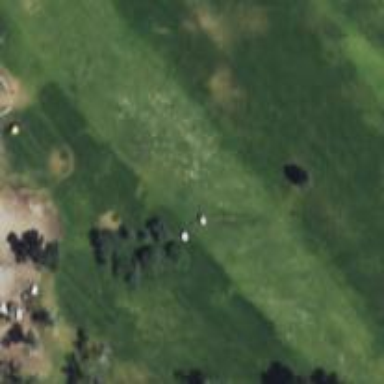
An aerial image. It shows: View of golf hole.